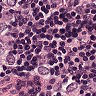
Metastatic tissue present: yes